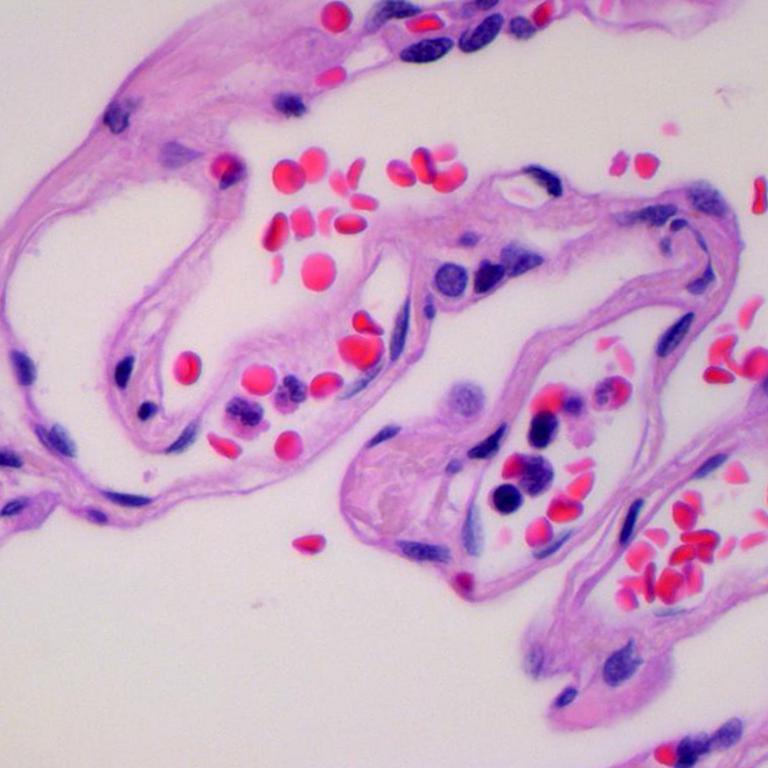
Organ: lung
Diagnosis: benign